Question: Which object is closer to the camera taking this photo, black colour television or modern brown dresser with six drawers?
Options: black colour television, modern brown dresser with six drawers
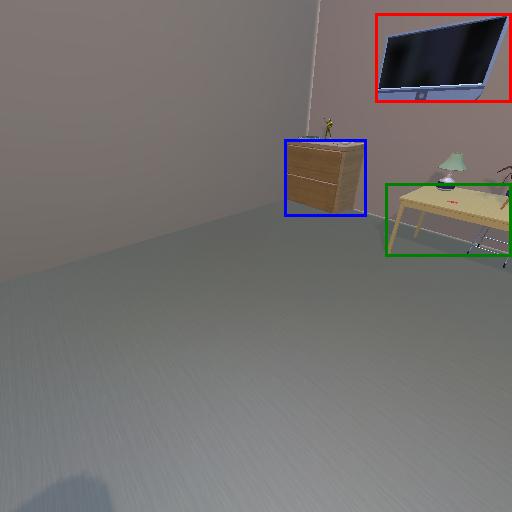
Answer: black colour television